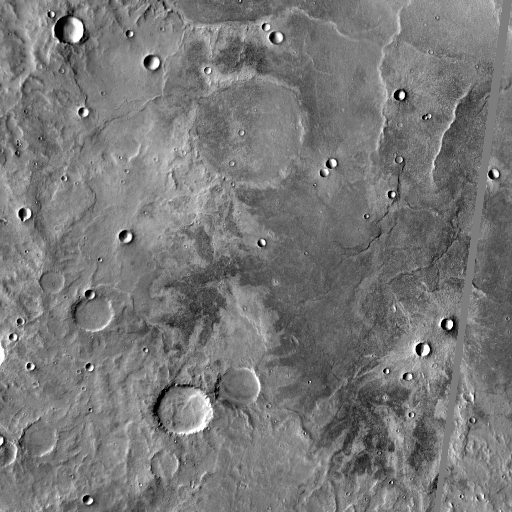
Crater classes present: Background, Other, Buried, Secondary